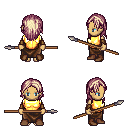
a pixel art fantasy rpg character, female body template, human, tanned skin, gold chest armor, robe skirt, white blonde long hairstyle, cloth bracers, brown shoes, spear, four views (front, back, left, right), 2x2 character sprite sheet, small pixel art, hard edges, no anti-aliasing